Question: I just ran 'git subtree split' on my master branch but the subtree('dist' branch) is missing the last two commits that are on the 'master' branch. I'm not sure what to do here. I haven't run into this before. It's always worked without issue.
Here's what my github network graph looks like(excluding 'dist'):

From the master branch I ran 'git subtree split -P dist -b dist'.
If I run 'git log' from the 'dist' branch it shows the most recent commit is '6d1620a'. Where is '17c1f31' and '33dfc67'?
Anyone know what's going on here?
---
## More Details Specific to my Scenario
I am using the deployment method used by Yeoman generated projects. Basically meaning that I have an overall project folder within which there is a 'dev'(or 'app') directory where all development is done and a 'dist' directory which is where the project is built to(via gulp build process). So to deploy I just split the 'dist' directory off into it's own branch and push that to the live server.
Which looks something like this:
'''
gulp
git checkout master
git merge --no-ff dev
git subtree split -P dist -b dist
git push
'''
Alternately 'git subtree push -P dist origin dist' also works.
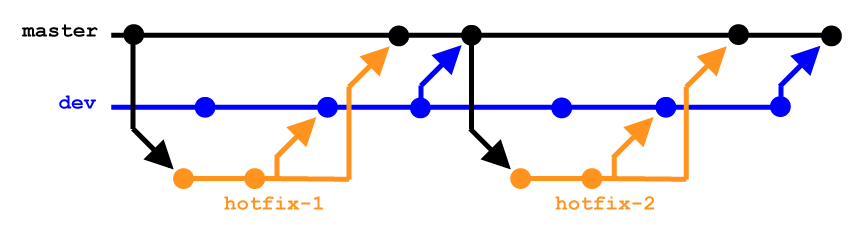
Answer: I forgot the run the gulp build process. Because of this the new commit did not affect the '/dist' directory.
It makes sense that the commit wouldn't be passed on with a directory that was not affected by it. But not knowing this behavior ahead of time really confused the situation for me.